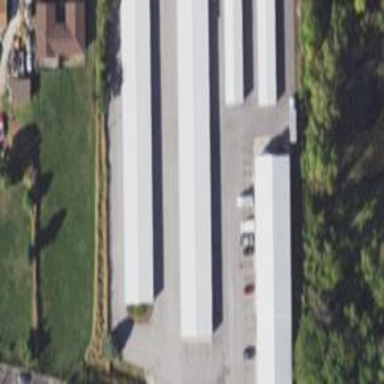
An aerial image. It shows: Area used for garages with storage rental services available.